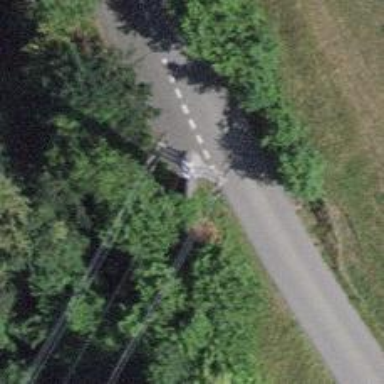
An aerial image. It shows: Power line in the image.